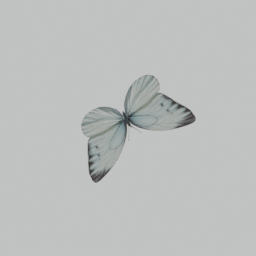
Label: animals